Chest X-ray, PA view. Patient: 42 years old, sex M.
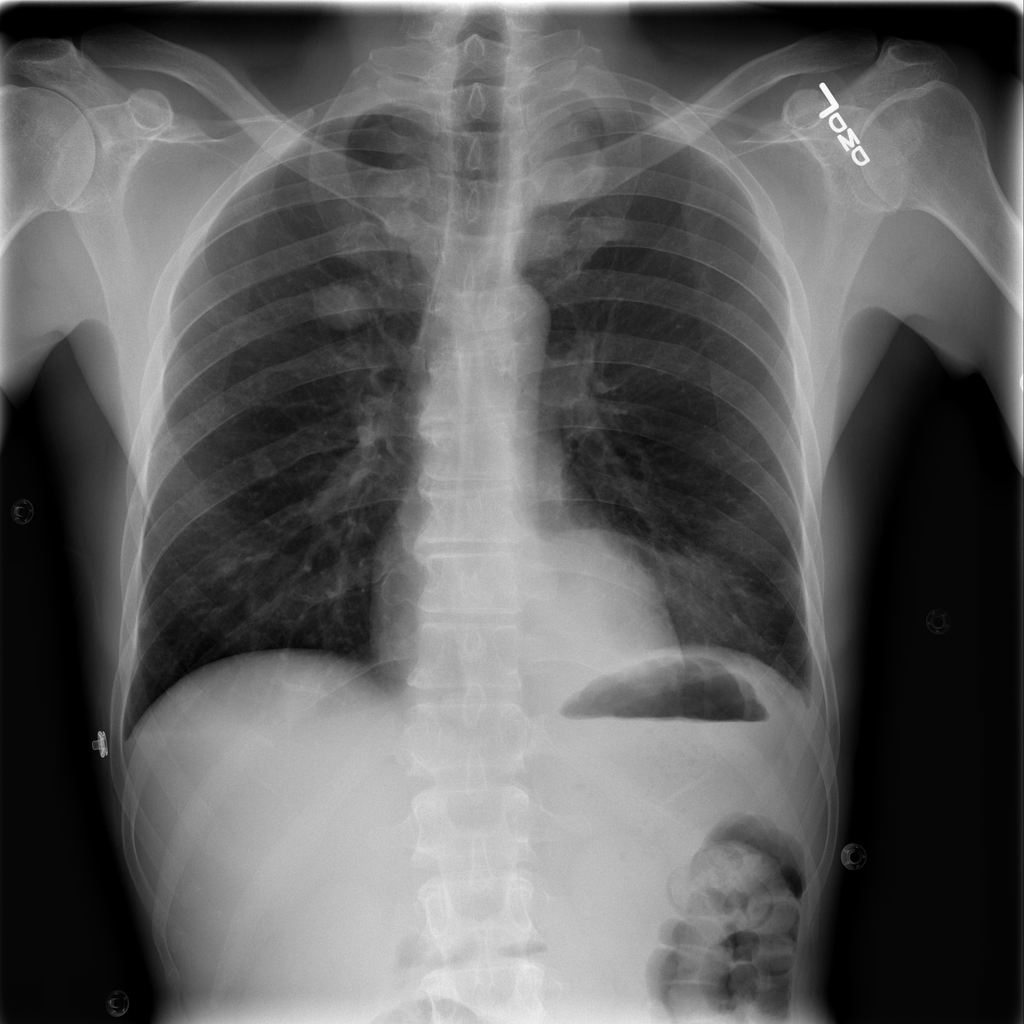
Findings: Mass, Nodule